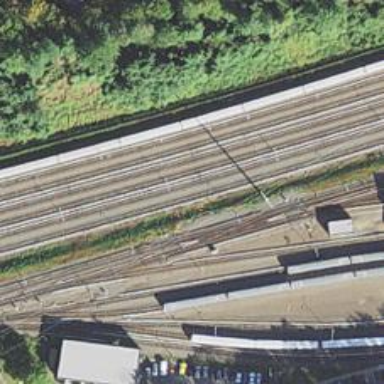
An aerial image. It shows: Electrified rail in service yard.